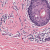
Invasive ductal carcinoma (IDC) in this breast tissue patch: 0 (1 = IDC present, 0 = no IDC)